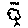
Label: tree